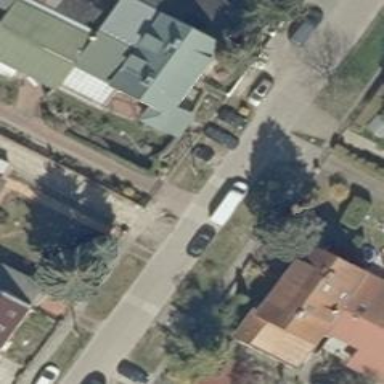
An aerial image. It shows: Residential road with concrete plates surface.